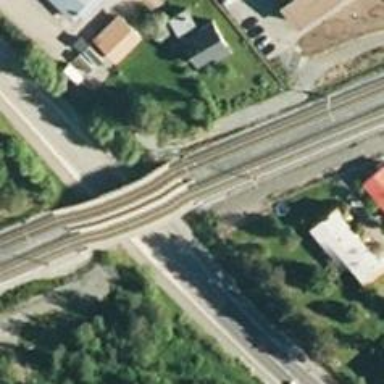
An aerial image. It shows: Bridge carrying continuous electrified railway tracks with contact line.